Question: I want to position my dots in bottom.. I dont know why they are in top of my viewPager(image below)
any solution ?

my activity_main.xml :
'''
<androidx.viewpager.widget.ViewPager
android:foregroundGravity="center"
android:id="@+id/viewPager"
android:layout_centerInParent="true"
android:overScrollMode="never"
android:clipToPadding="false"
android:layout_width="match_parent"
android:layout_height="match_parent">
<com.google.android.material.tabs.TabLayout
android:id="@+id/tab_layout"
android:layout_width="match_parent"
android:layout_height="wrap_content"
app:tabBackground="@drawable/tab_selector"
app:tabGravity="center"
app:tabIndicatorHeight="0dp"/>
</androidx.viewpager.widget.ViewPager>
'''
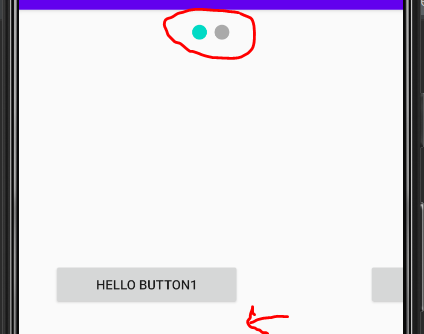
Answer: Use:
'''
<androidx.viewpager.widget.ViewPager
....>
<com.google.android.material.tabs.TabLayout
android:layout_gravity="bottom"
.../>
</androidx.viewpager.widget.ViewPager>
'''
<URL>